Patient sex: F
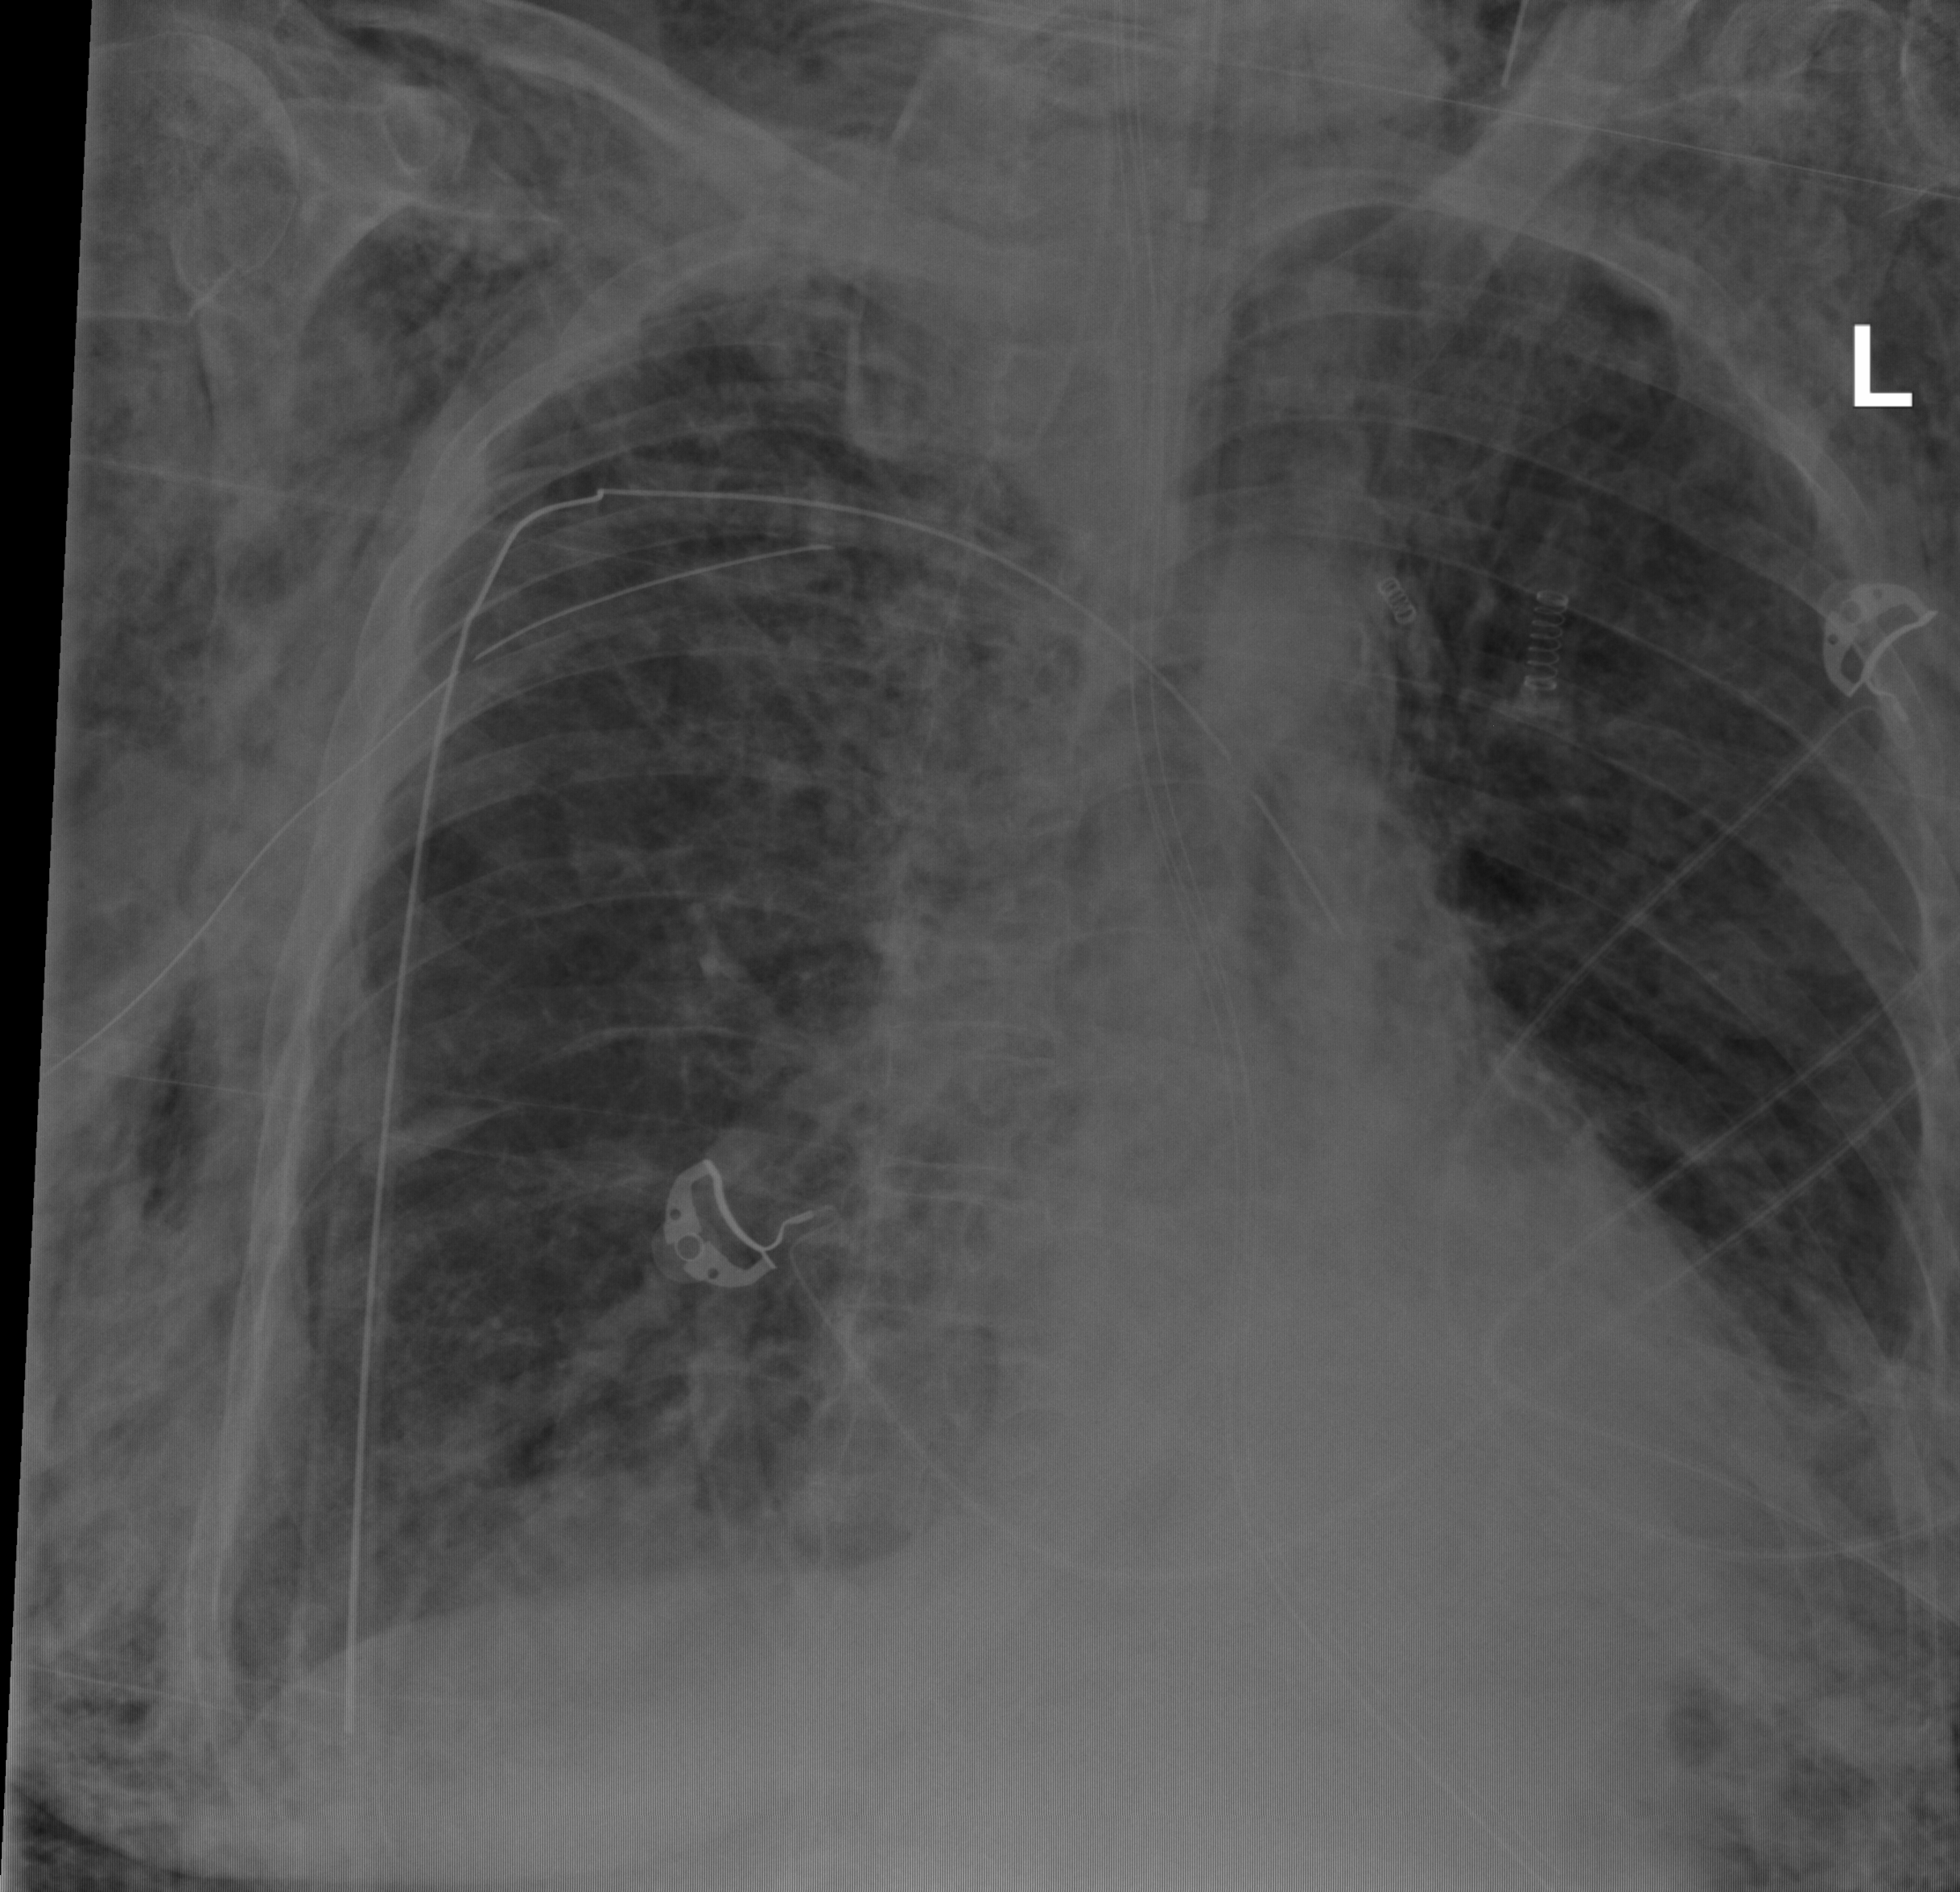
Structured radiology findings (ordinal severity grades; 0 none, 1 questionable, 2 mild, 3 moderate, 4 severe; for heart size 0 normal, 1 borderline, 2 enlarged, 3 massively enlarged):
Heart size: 0
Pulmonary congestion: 0
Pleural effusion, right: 0
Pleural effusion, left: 1
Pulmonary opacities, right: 1
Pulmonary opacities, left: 0
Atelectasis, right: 2
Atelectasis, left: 0